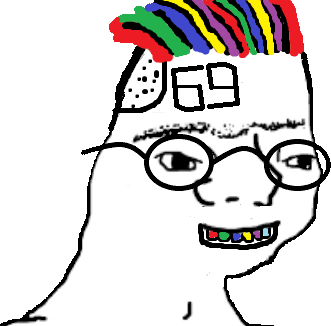
Label: 5_Zoomer